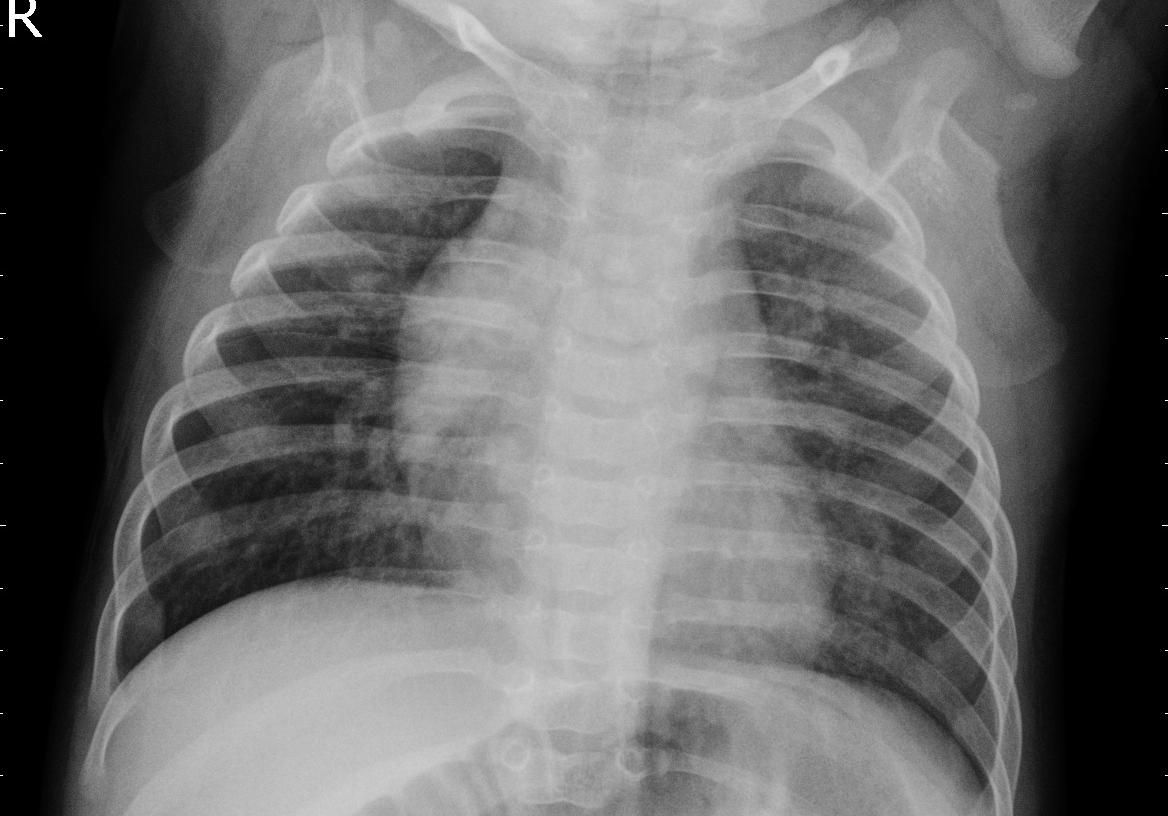
Diagnosis: PNEUMONIA